九年级 · 度量几何学
如图, 点 $A, B, C, D$ 是 $\odot O$ 上的四个点, 且 $A B=C D, O E \perp A B, O F \perp C D$, 则下列结论中错误的是( )

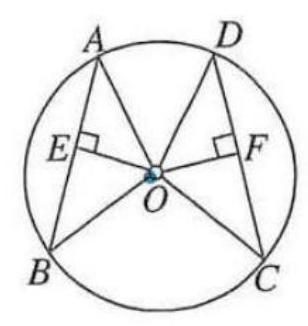
A. $\overparen{A B}=\overparen{C D}$
B. $O E=O F$
C. $\angle A O B=\angle C O D$
D. $\overparen{A C}=\overparen{B C}$

答案: D